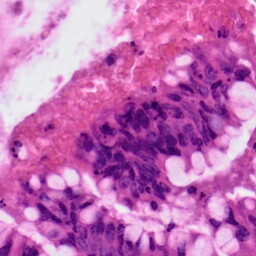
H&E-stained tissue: Colon